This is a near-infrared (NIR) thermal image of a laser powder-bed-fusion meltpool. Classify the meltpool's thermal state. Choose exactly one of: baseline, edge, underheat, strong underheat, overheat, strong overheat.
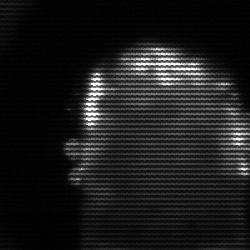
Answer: baseline